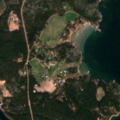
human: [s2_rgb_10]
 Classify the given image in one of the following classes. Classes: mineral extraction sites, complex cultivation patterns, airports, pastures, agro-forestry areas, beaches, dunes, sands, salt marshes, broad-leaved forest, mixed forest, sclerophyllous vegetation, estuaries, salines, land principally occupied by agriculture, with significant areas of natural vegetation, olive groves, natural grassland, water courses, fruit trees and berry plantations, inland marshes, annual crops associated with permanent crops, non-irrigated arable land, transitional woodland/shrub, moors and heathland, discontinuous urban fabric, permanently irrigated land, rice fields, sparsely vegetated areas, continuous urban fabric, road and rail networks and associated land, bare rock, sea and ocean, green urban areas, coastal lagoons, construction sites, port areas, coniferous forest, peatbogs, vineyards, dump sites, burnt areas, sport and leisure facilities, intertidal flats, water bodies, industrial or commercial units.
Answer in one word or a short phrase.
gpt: coniferous forest, mixed forest, sea and ocean